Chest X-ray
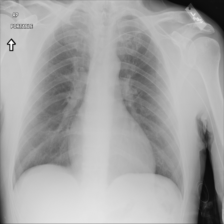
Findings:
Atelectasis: negative
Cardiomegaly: negative
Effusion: negative
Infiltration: negative
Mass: negative
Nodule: positive
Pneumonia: negative
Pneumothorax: negative
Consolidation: negative
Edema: negative
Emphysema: negative
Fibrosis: negative
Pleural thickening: negative
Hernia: negative